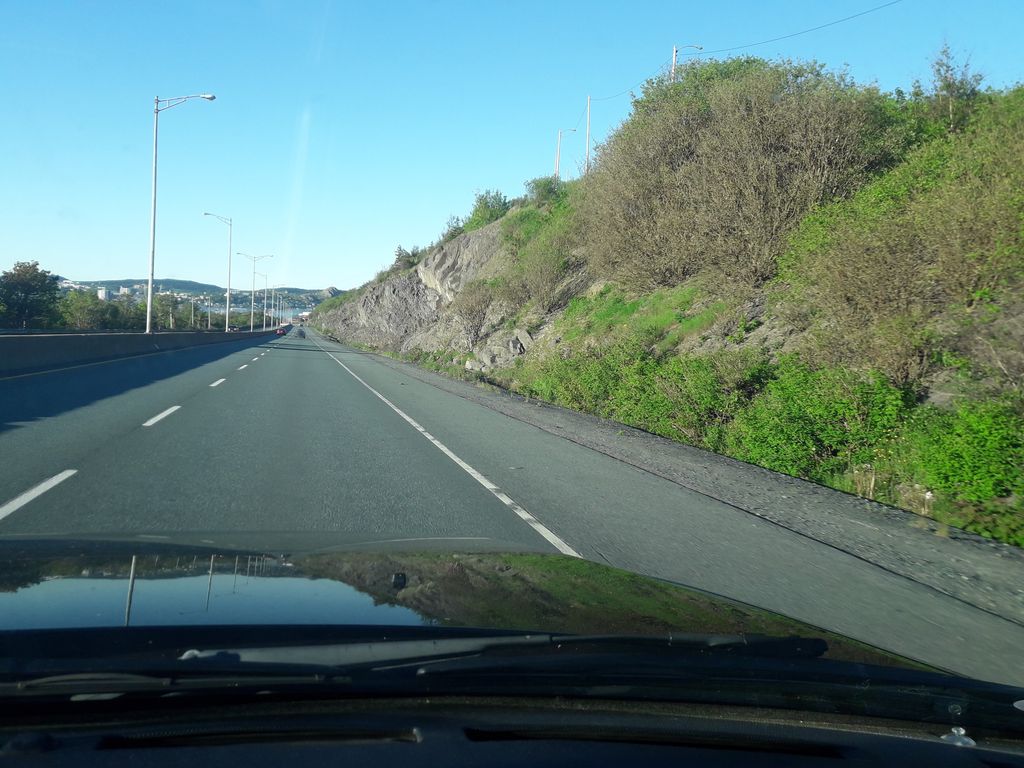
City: st_johns